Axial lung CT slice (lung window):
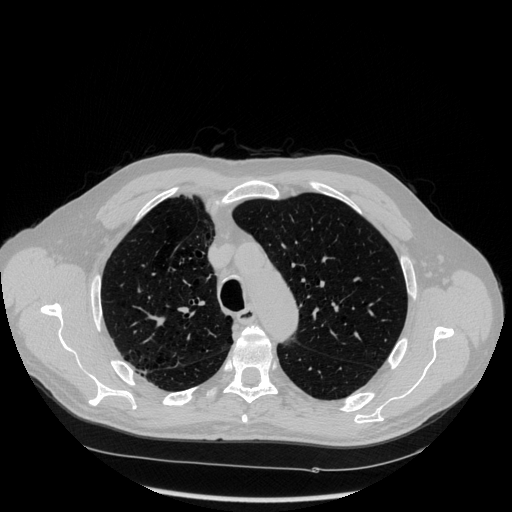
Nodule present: no